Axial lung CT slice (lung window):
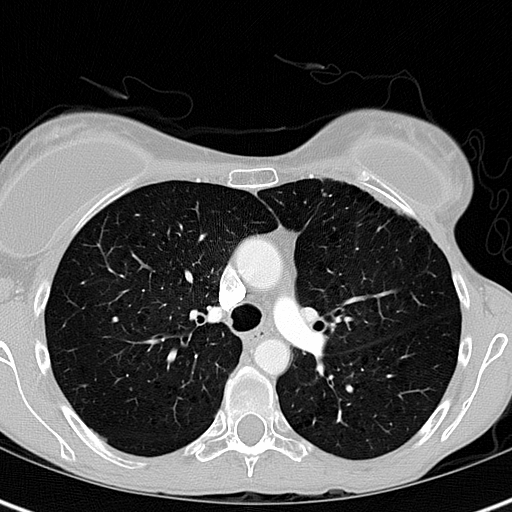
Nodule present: no